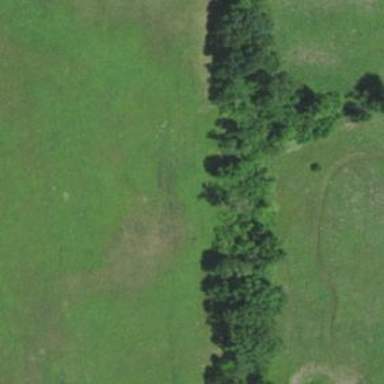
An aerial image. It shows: Natural path.